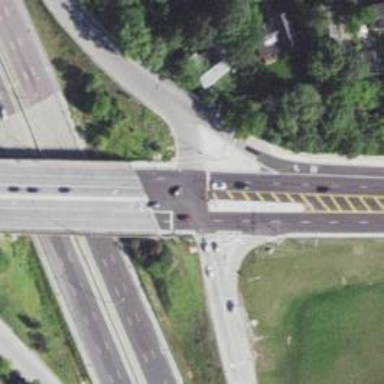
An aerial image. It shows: Traffic island located on footway.